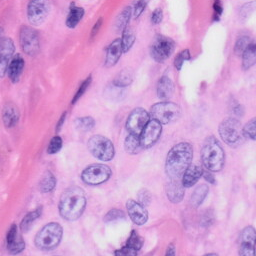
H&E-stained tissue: Skin